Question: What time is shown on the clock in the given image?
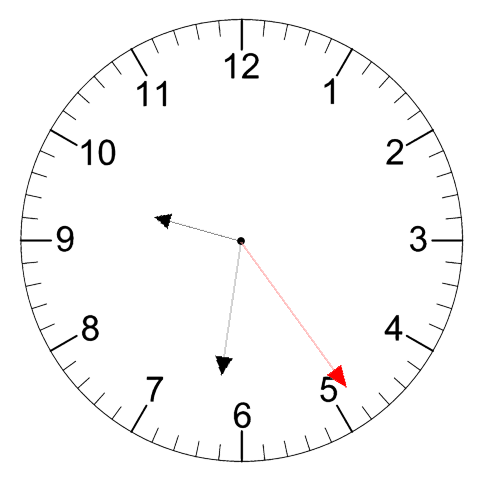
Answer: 09:31:24